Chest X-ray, PA view. Patient: 44 years old, sex M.
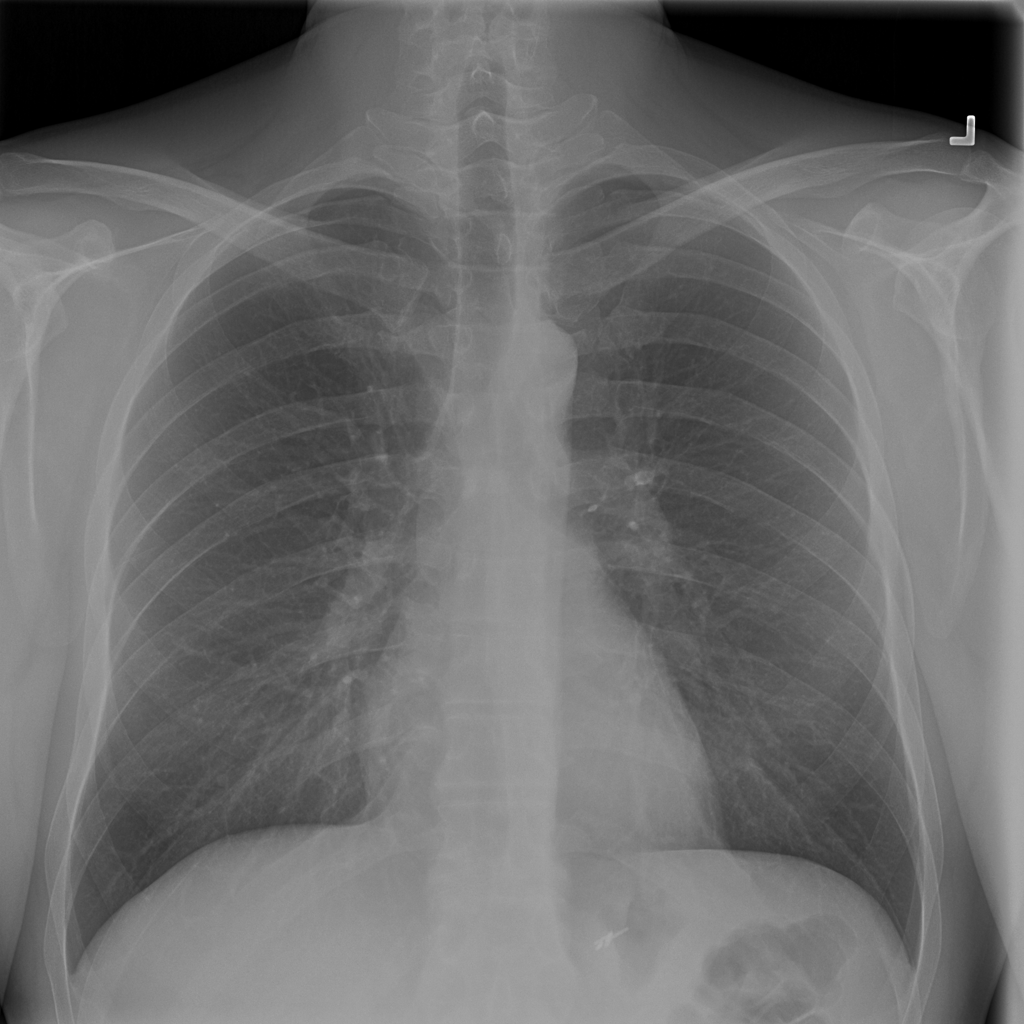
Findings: No Finding